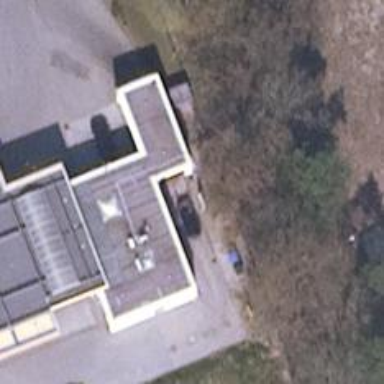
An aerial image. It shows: Car wash facility.